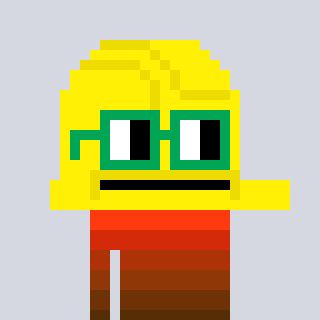
a pixel art character with square green glasses, a construction helmet-shaped head and a gunk-colored body on a cool background